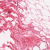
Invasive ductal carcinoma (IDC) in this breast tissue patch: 0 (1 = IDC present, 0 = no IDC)